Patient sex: F
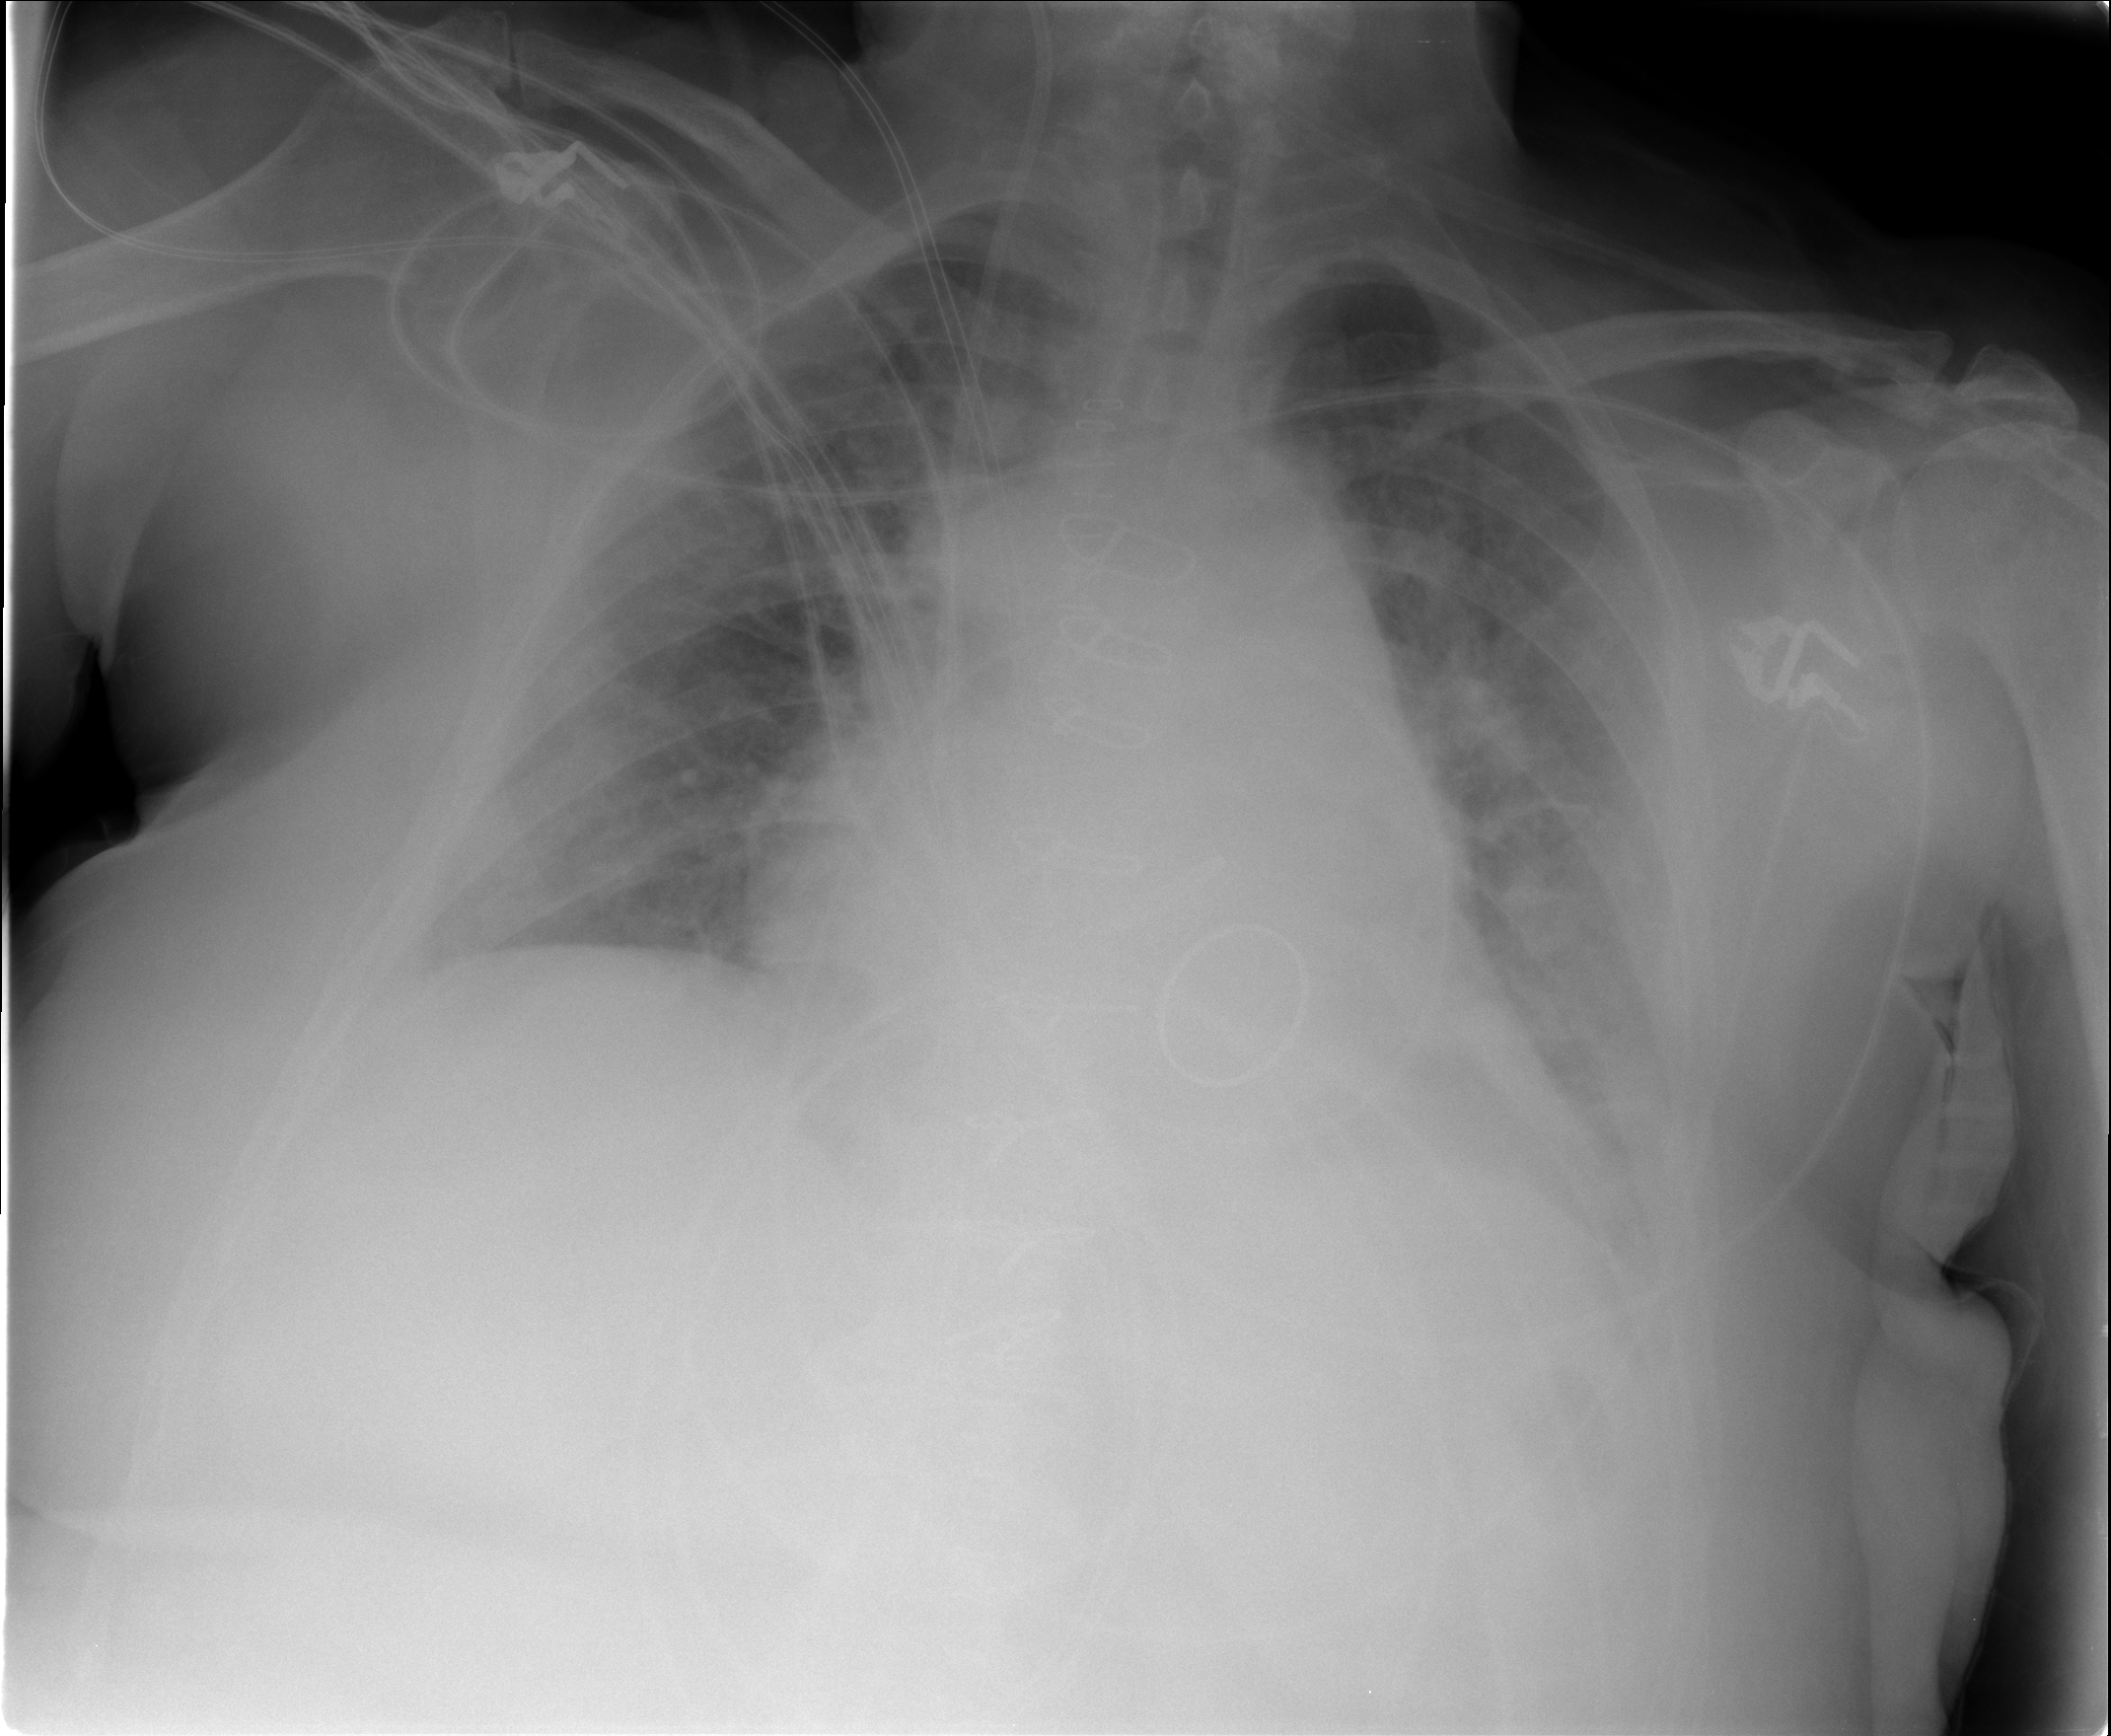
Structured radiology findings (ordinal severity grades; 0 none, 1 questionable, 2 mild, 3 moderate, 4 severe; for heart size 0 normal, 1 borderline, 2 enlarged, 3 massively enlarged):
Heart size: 2
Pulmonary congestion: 2
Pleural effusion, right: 1
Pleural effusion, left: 2
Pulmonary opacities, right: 0
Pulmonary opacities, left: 0
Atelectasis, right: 2
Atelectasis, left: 2